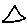
Label: triangle